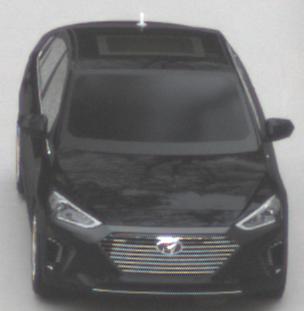
Make: Hyundai
Model: IONIQ Hybrid
Detailed model: IONIQ (AE) Hybrid
Model produced from: 2016/10
Model produced until: 2018/08
Doors: 5
Color: black
Road condition: dry road
Daytime: morning or afternoon
Contrast: low contrast